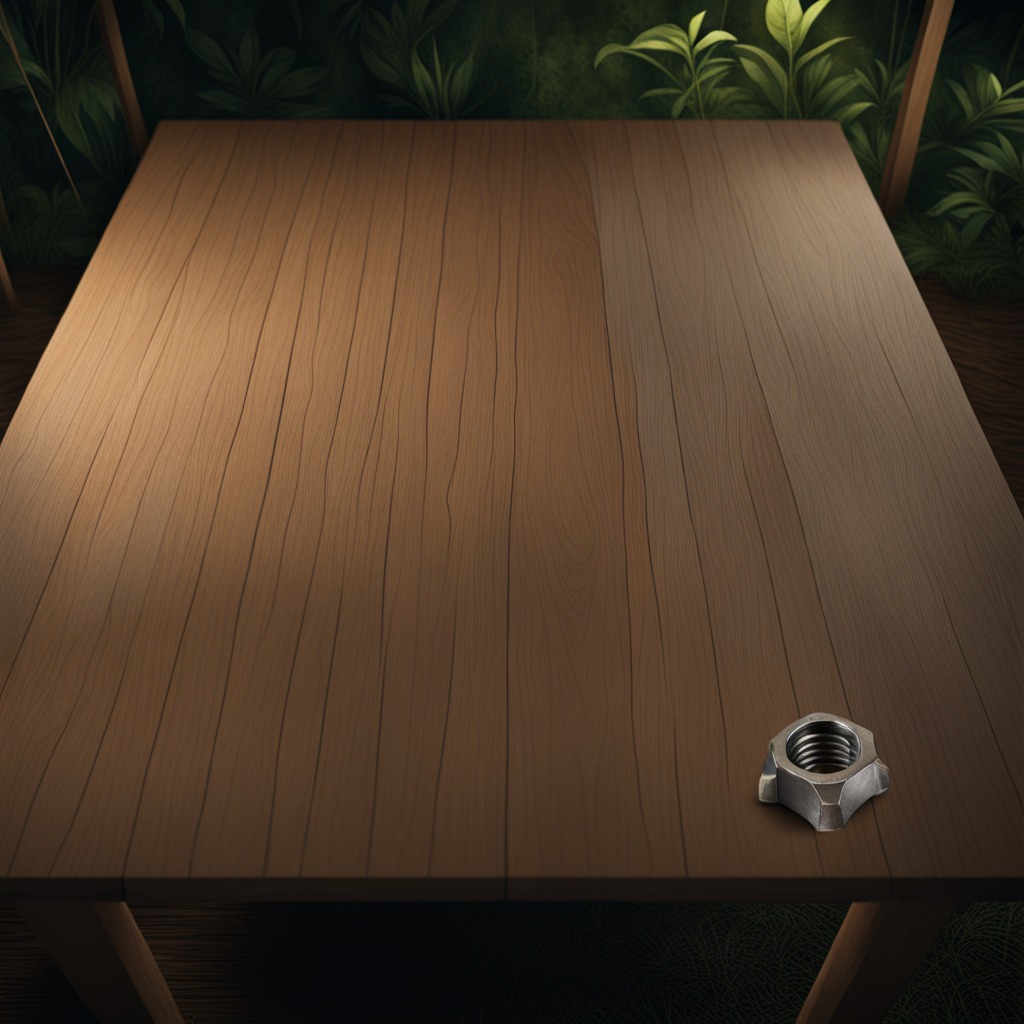
A metal nut is lying on the wooden table.